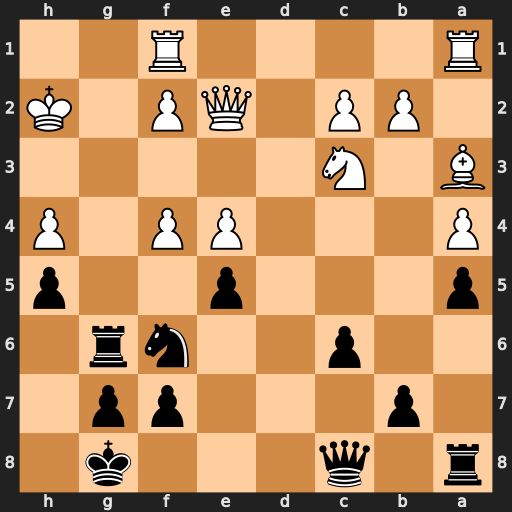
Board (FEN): r1q3k1/1p3pp1/2p2nr1/p3p2p/P3PP1P/B1N5/1PP1QP1K/R4R2
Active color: b
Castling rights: -
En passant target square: -
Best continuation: Ng4+ Kh1 Qd8